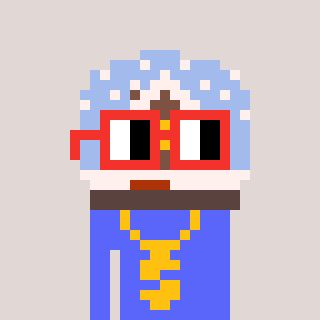
a pixel art character with square red glasses, a snow globe-shaped head and a purple-colored body on a warm background